Field crop: maize
Growth stage: 2
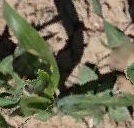
Species: maize